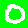
Digit: 0